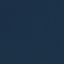
Label: SeaLake